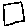
Label: square